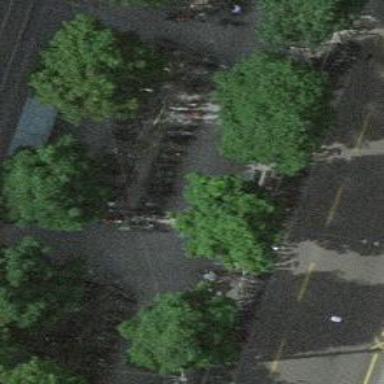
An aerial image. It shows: Bicycle parking facility.